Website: home-depot
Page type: customer-info-address
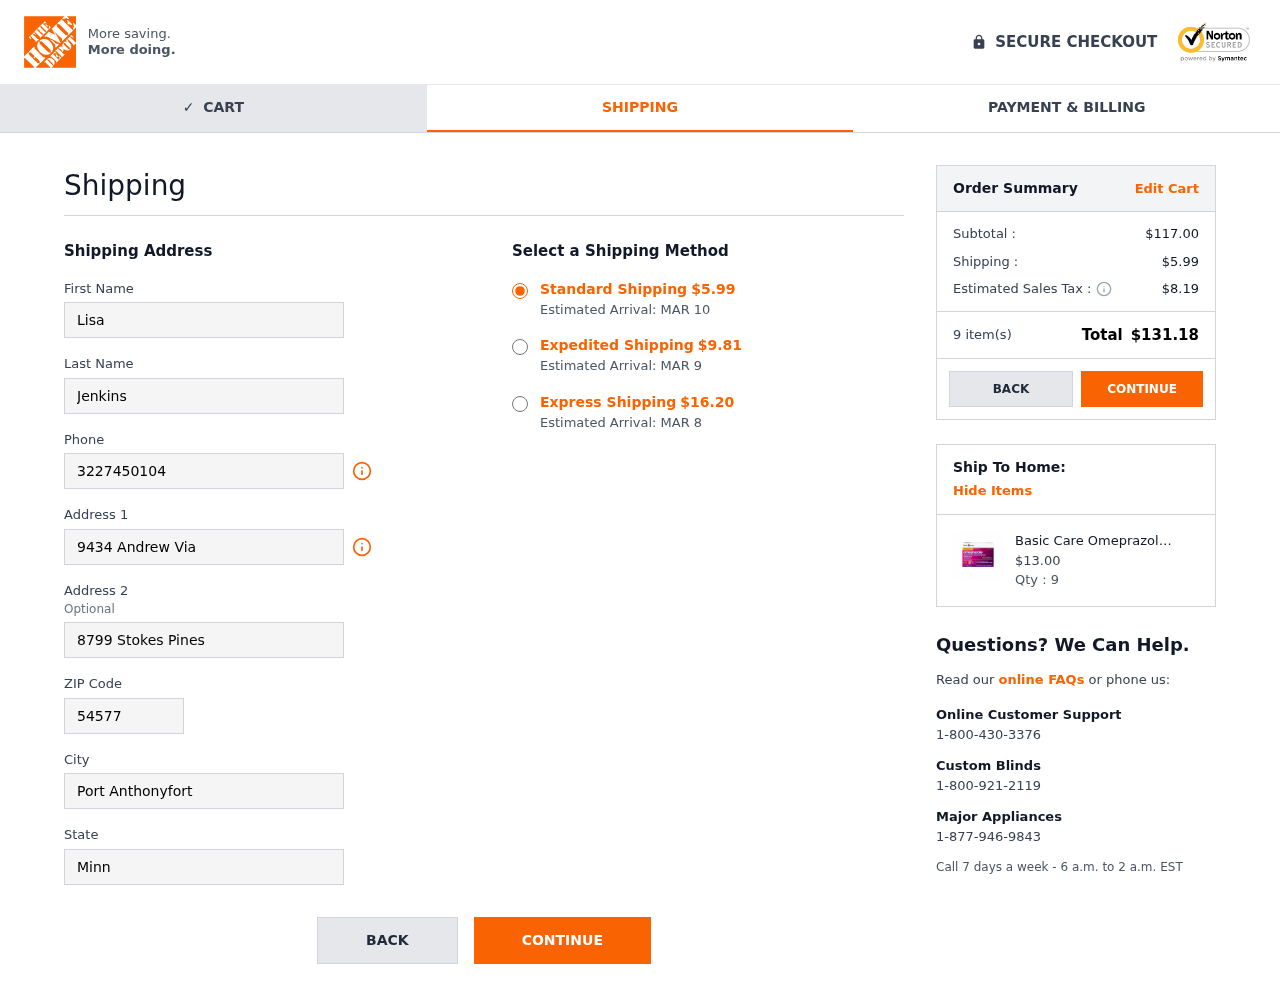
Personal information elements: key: PII_CITY
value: Port Anthonyfort
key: PII_FIRSTNAME
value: Lisa
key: PII_LASTNAME
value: Jenkins
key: PII_PHONE
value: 3227450104
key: PII_POSTCODE
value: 54577
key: PII_STATE
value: Minnesota
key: PII_STREET
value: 9434 Andrew Via
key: PII_STREET2
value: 8799 Stokes Pines
Product elements: key: PRODUCT1_NAME
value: Basic Care Omeprazole Orally Disintegrating Tablets, Strawberry Flavor, 14 Count
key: PRODUCT1_PRICE
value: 13
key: PRODUCT1_QUANTITY
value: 9
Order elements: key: ORDER_SHIPPING_COST
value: $5.99
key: ORDER_DELIVERY_DATE
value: Estimated Arrival: MAR 10
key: ORDER_SHIPPING_COST_EXPEDITED
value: $9.81
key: ORDER_DELIVERY_DATE_EXPEDITED
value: Estimated Arrival: MAR 9
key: ORDER_SHIPPING_COST_EXPRESS
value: $16.20
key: ORDER_DELIVERY_DATE_EXPRESS
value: Estimated Arrival: MAR 8
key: ORDER_SUBTOTAL
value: $117.00
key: ORDER_TAX
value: $8.19
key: ORDER_NUM_ITEMS
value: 9 item(s)
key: ORDER_TOTAL
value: $131.18